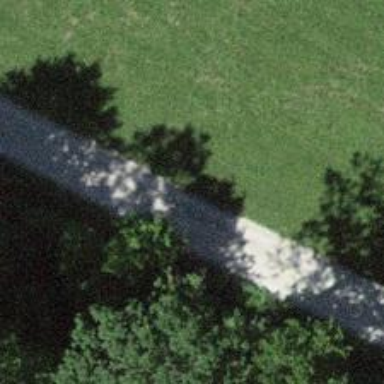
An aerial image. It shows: Unpaved unclassified road with grade2 track type.